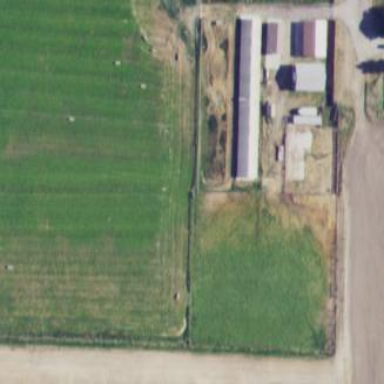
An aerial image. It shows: Farmyard area.